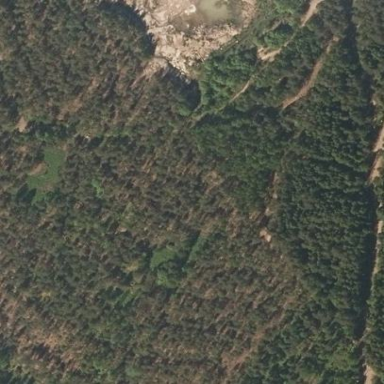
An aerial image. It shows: Woodland with evergreen needle-leaved trees.